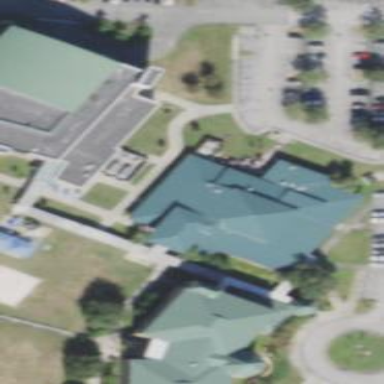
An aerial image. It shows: College building.